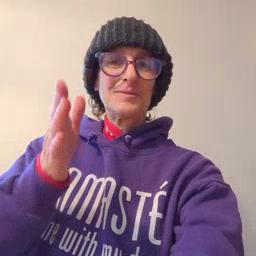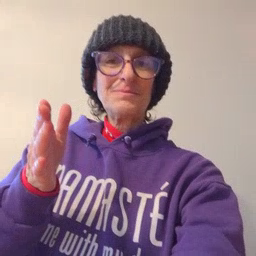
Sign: will